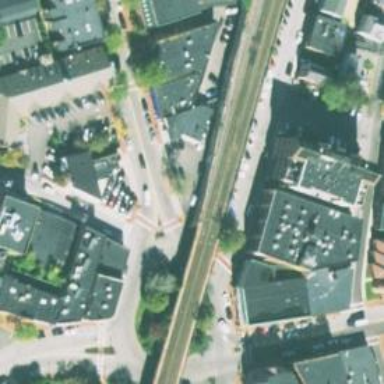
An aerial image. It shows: Secondary road with asphalt surface leading to roundabout.